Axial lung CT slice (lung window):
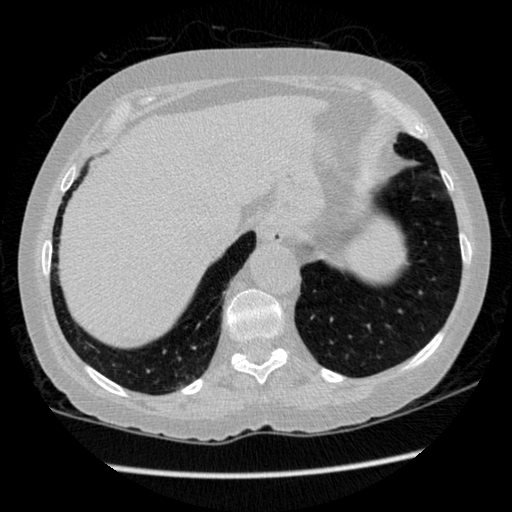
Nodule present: no